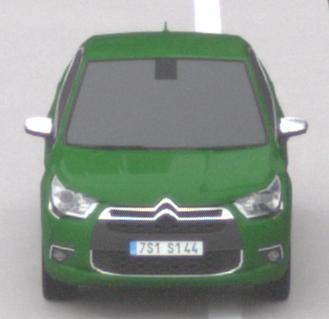
Make: Citroen
Model: DS 4 VTi 120
Detailed model: DS 4
Model produced from: 2011/05
Model produced until: 2015/01
Doors: 5
Color: green
Road condition: dry road
Daytime: morning or afternoon
Contrast: low contrast